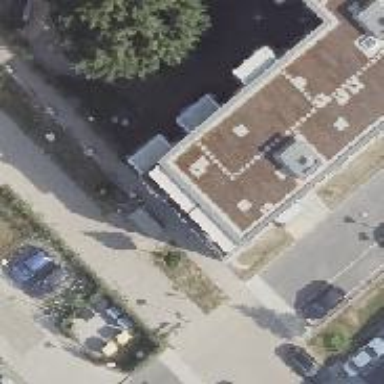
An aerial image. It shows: Minor distribution power substation.